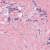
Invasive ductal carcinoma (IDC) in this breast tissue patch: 1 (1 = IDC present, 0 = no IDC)